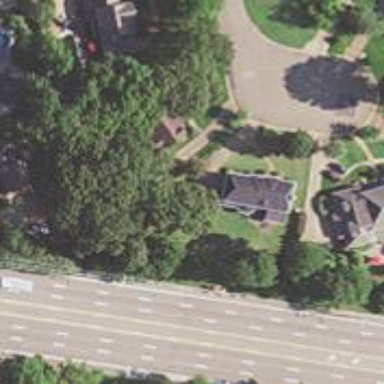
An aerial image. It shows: Driveway leading to service road.